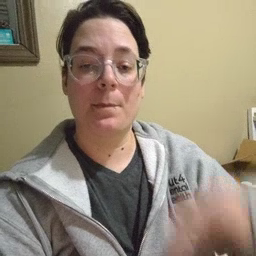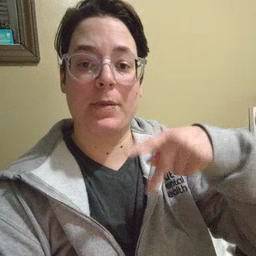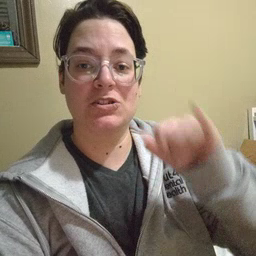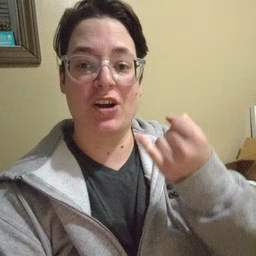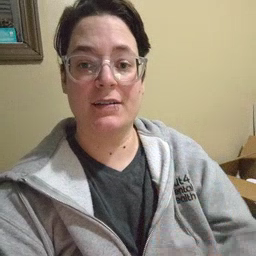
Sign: pajamas